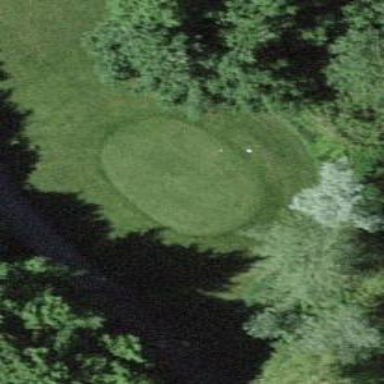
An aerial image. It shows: Golf tee.